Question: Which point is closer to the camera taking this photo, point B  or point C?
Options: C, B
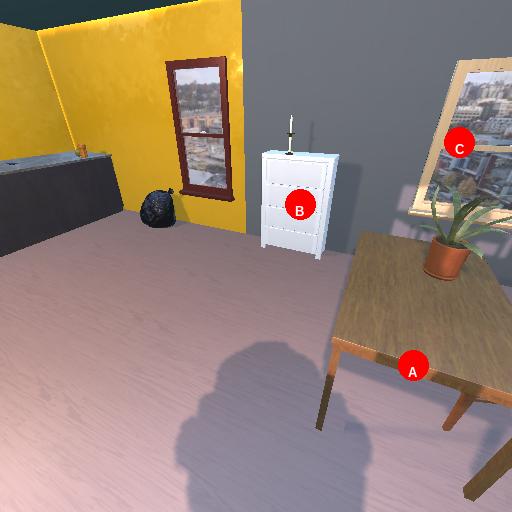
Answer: C